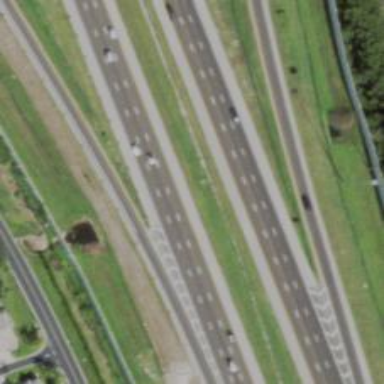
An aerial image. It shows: Asphalt motorway link.